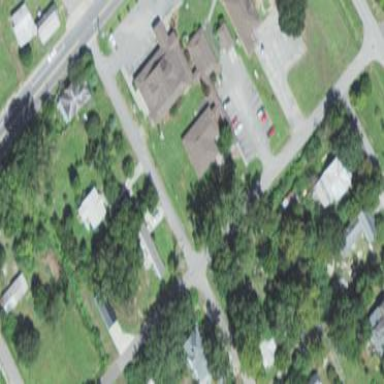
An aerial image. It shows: Clinic building providing healthcare services.